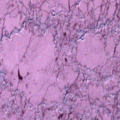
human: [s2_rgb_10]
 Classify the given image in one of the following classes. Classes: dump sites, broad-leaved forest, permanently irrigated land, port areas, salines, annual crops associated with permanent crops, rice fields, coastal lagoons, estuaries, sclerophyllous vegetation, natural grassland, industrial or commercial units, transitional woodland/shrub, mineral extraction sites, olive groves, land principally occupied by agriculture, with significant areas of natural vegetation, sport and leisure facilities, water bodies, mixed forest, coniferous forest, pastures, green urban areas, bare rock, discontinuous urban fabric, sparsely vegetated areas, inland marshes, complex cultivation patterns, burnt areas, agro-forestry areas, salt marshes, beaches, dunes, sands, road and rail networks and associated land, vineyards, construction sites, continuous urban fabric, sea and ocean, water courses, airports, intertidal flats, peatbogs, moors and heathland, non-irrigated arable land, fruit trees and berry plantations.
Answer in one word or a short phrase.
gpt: sea and ocean